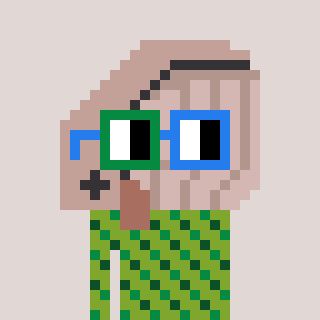
a pixel art character with square green and blue glasses, a whale-shaped head and a slimegreen-colored body on a warm background